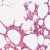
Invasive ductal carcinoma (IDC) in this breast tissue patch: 0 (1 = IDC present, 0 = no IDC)